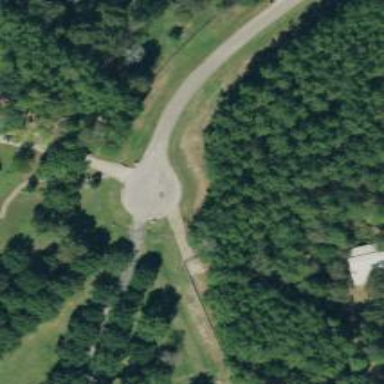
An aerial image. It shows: Turning circle on the road.